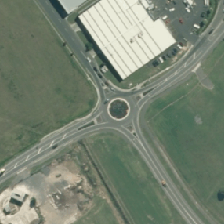
Land cover: urban_build_up